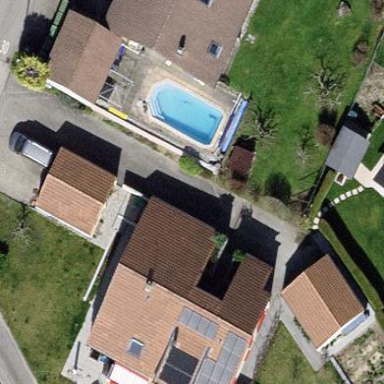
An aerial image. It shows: Simple house.